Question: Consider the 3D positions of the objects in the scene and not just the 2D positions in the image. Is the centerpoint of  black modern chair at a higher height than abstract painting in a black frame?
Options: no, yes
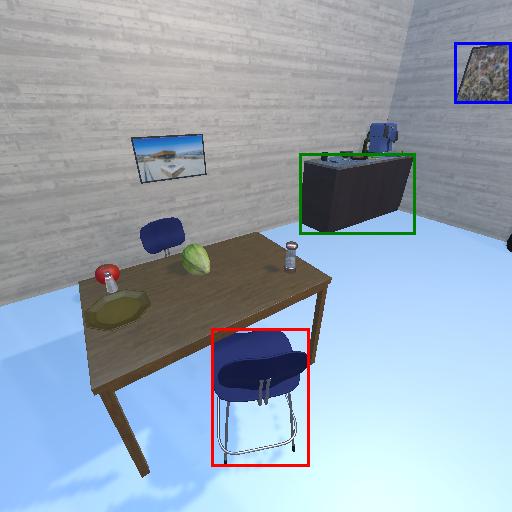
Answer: no